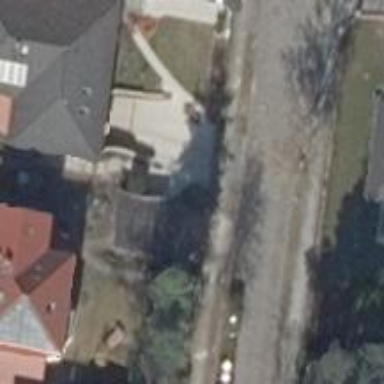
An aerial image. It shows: Sidewalk.